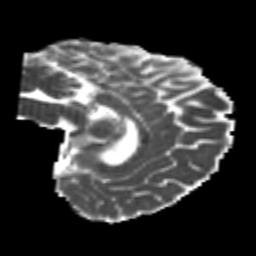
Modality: MD
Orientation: sagittal
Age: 25
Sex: female
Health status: healthy
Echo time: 0.074 s